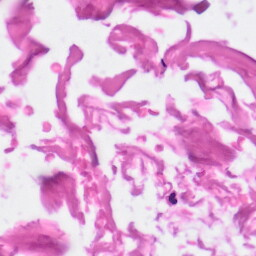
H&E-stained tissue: Skin